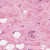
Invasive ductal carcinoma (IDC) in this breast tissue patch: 0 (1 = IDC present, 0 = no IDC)